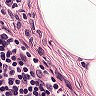
Metastatic tissue present: no